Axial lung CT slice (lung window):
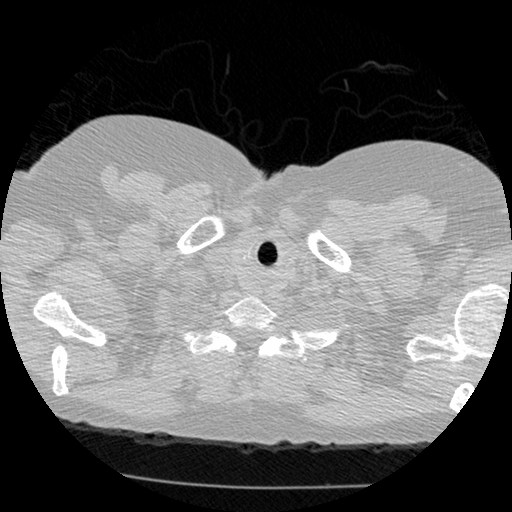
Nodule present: no